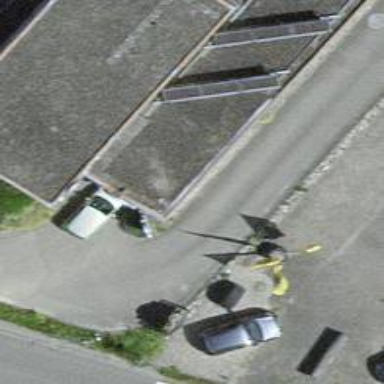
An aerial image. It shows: Car wash facility.